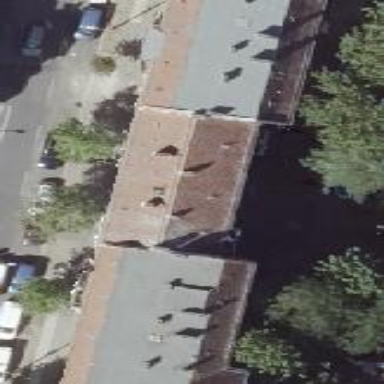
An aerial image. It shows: Apartment building with double saltbox roof shape.